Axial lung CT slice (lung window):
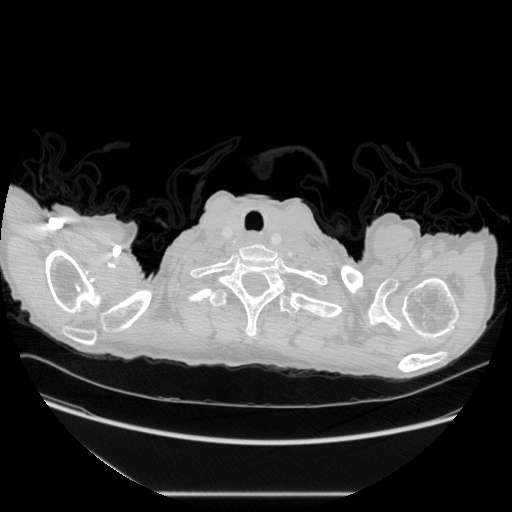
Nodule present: no